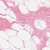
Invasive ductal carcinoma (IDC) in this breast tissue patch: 0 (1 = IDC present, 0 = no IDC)